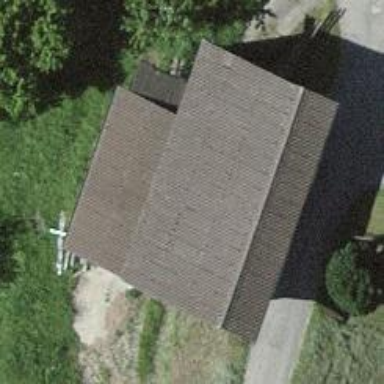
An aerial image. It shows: Shed.